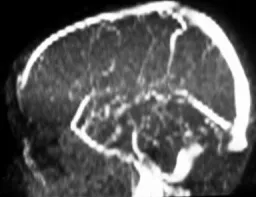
MR venogram (a-c) showing nonvisualization of the right transverse and sigmoid sinus (arrow in B).
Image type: radiology (ct)